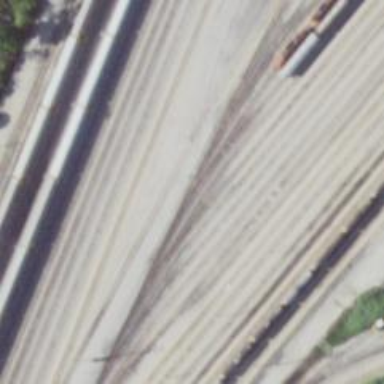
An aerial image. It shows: Railway yard in service.